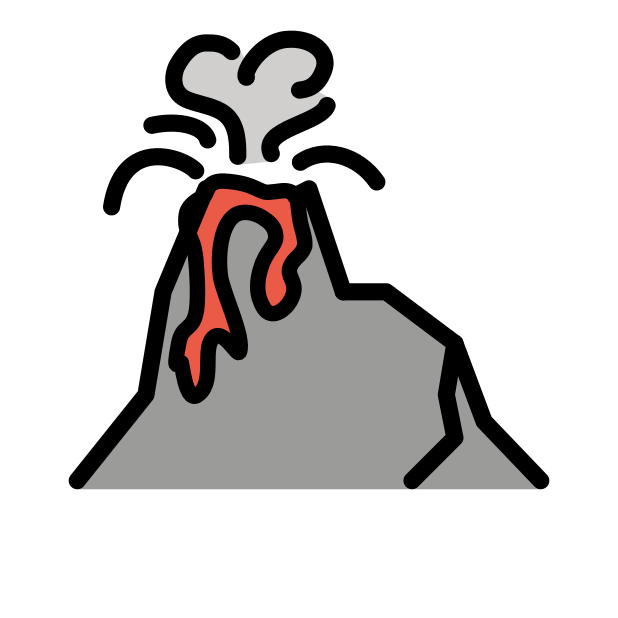
volcano